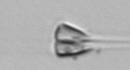
Label: Asterionellopsis_glacialis